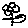
Label: flower